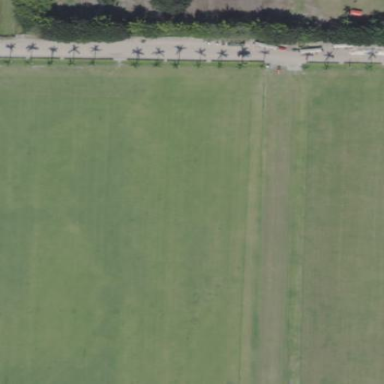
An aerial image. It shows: Grassy equestrian pitch for leisure activities.